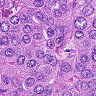
Metastatic tissue present: yes